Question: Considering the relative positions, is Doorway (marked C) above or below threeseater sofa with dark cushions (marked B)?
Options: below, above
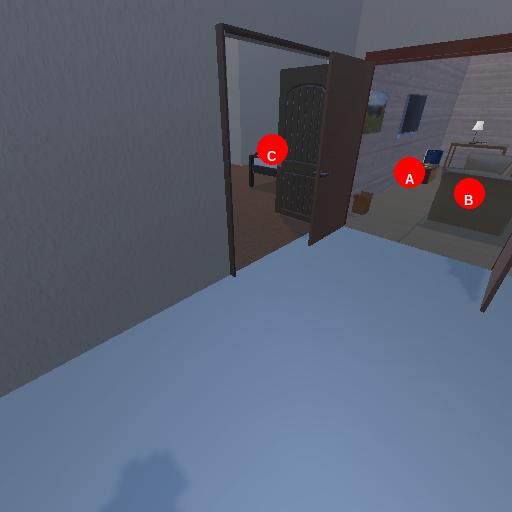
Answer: below